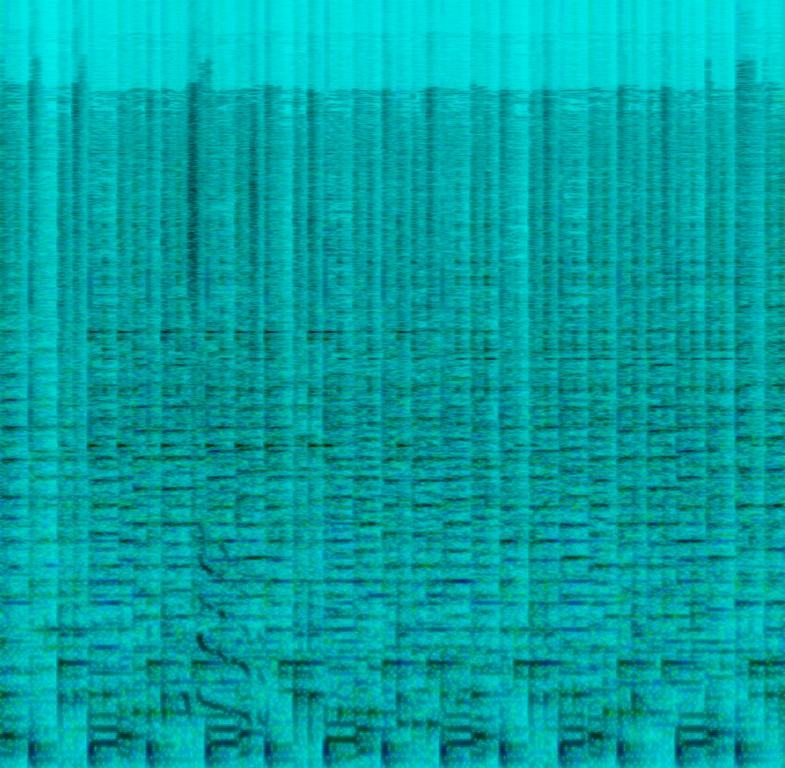
This is a Haiti dance music piece. There is a male vocalist singing melodically in the Creole language. The brass, the keyboard and the bass guitar are the melodic elements of this piece. In the rhythmic background, the acoustic drums and percussive elements are playing a latin type beat. The atmosphere of the piece is chill and easygoing. This piece could be played at Caribbean bars and dance clubs. It could also be used as an accompaniment piece for dancing courses.